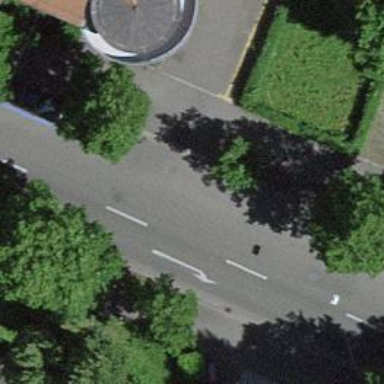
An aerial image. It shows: Secondary road with asphalt surface and separate sidewalks on both sides.